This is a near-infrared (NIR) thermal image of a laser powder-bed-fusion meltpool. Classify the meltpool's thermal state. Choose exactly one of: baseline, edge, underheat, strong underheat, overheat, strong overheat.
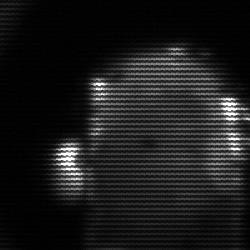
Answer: baseline